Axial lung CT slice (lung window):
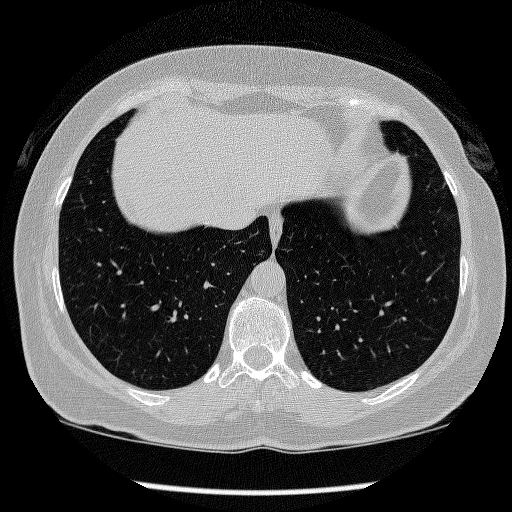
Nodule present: no